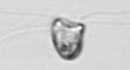
Label: flagellate_morphotype1